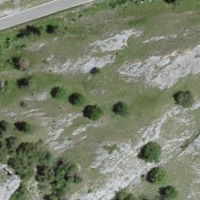
EUNIS habitat code: 45
Species observed at this site:
Lasiommata megera
Hipparchia statilinus